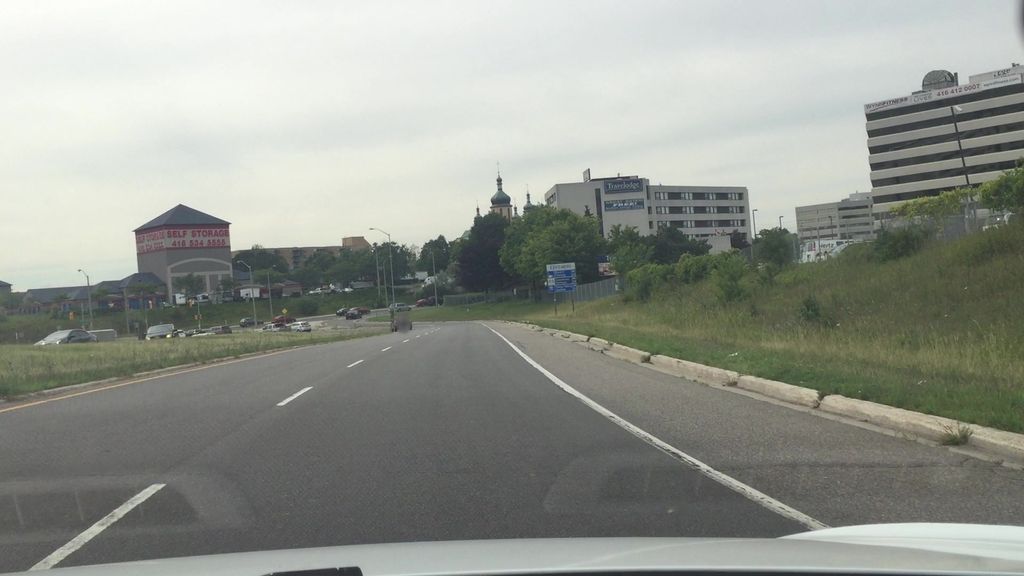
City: toronto